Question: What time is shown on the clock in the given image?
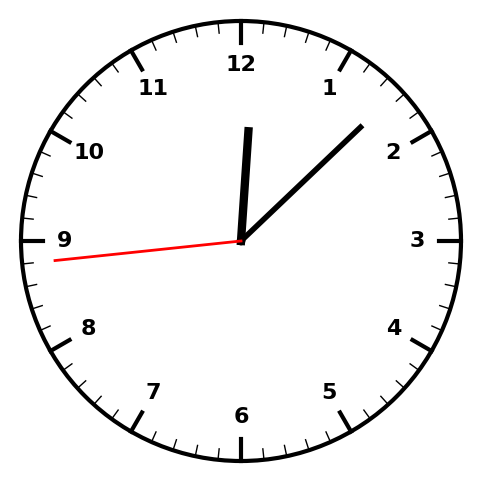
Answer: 12:07:44